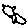
Label: cat